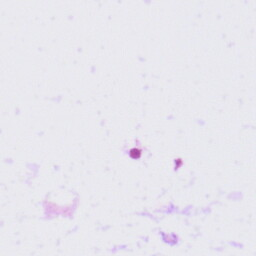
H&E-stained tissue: Tonsil